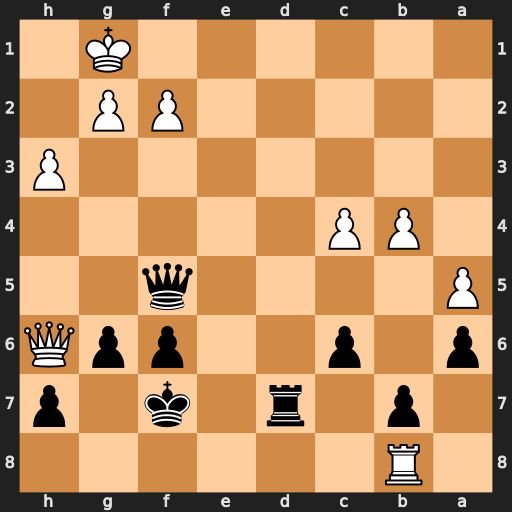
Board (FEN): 1R6/1p1r1k1p/p1p2ppQ/P4q2/1PP5/7P/5PP1/6K1
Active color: b
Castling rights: -
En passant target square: -
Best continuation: Rd1+ Kh2 Qe5+ g3 Qxb8 Qxh7+ Ke6